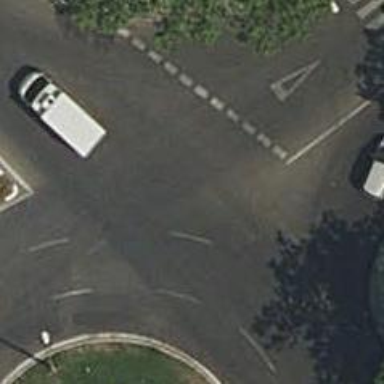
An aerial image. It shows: Roundabout at tertiary road junction.